Question:
I would like to insert an image between the ActionBar and ActionBar Tabs. What is the best way do it?
I'm using actionbarsherlock.
Thanks.
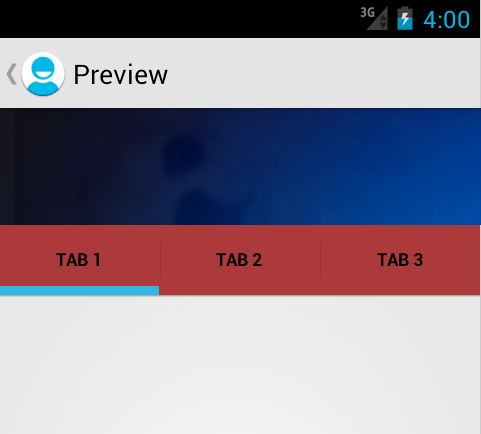
Answer: After doing a bunch of research, I found there is no way to make this work with native ActionBar tabs. So save yourself some time, create your own TabHost and place it below the image. Then implement tabchange listeners, etc.